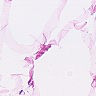
Metastatic tissue present: no